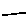
Label: line